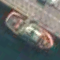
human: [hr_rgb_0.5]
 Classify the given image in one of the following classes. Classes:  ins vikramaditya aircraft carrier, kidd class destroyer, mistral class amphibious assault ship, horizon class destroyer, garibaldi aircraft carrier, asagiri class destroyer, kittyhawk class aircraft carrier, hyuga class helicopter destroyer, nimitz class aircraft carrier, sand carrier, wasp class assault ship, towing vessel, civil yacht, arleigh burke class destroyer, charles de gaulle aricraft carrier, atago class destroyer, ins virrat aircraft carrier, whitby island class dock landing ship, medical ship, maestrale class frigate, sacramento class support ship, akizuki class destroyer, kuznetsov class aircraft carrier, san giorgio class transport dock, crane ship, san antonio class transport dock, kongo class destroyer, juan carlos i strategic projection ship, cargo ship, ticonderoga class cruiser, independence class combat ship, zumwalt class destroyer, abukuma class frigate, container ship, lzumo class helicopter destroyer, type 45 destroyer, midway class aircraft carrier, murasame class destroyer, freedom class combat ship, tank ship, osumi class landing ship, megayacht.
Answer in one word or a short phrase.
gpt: Towing vessel